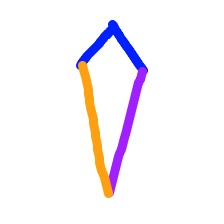
Shape: kite